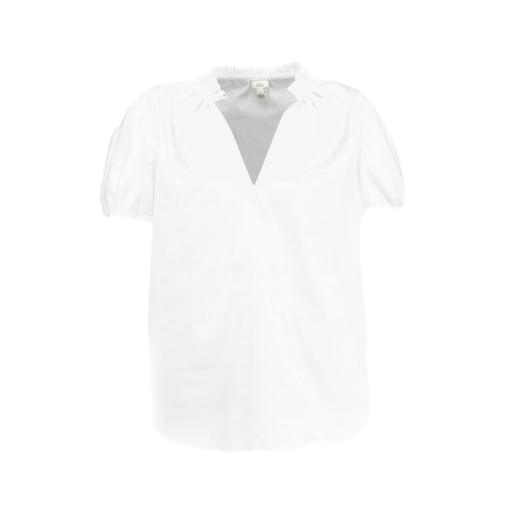
white bonnie v neck volume sleeve blouse, white riverside ruffle neck blouse, white austen shirt, white background